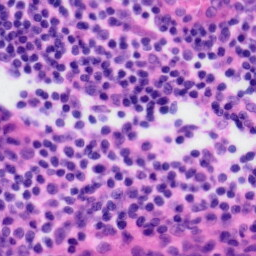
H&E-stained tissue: Tonsil